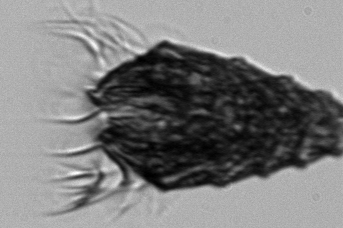
Label: Laboea_strobila